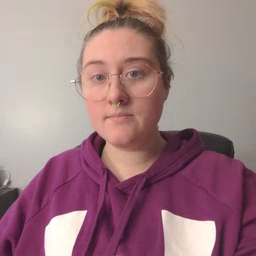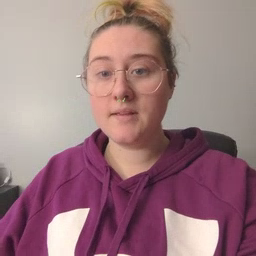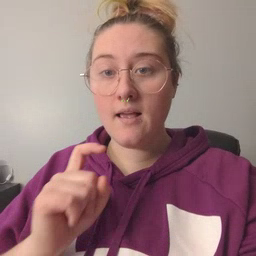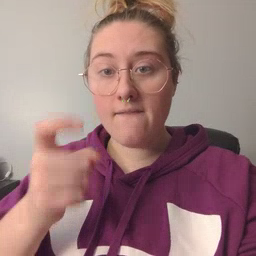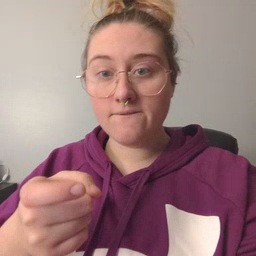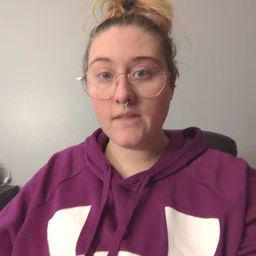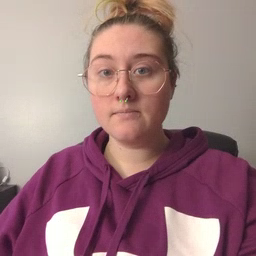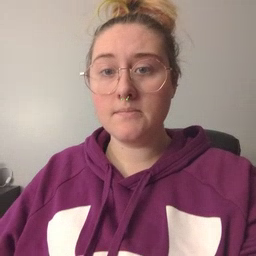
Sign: gift